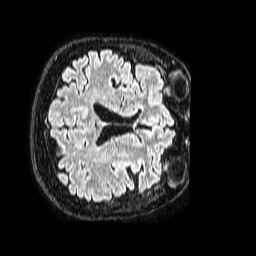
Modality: FLAIR
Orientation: axial
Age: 76
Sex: female
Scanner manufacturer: philips
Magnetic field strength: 1.5 T
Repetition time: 4.8 s
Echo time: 0.3 s